Interaction volume radius: 5 \u00c5
Interaction volume height: 15 \u00c5
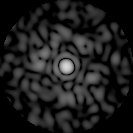
Disorder parameter: 0.8445